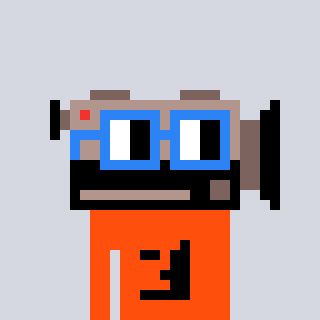
a pixel art character with square blue glasses, a camcorder-shaped head and a orange-colored body on a cool background